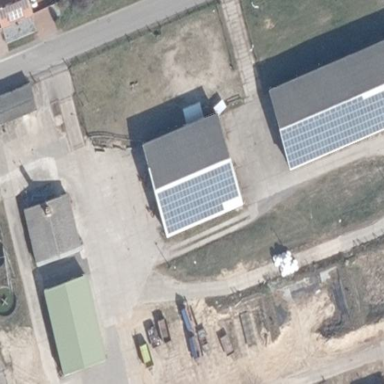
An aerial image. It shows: Building equipped with small solar photovoltaic panel for generating electricity.